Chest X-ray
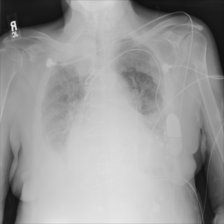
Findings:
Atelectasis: negative
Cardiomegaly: positive
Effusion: negative
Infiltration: negative
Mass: negative
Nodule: negative
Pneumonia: negative
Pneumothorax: negative
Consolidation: positive
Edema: negative
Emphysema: negative
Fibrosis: negative
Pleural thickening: negative
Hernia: negative